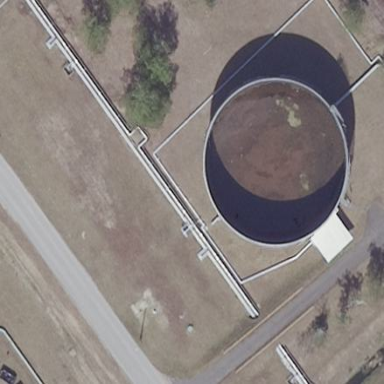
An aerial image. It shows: Storage tank created as man-made structure.